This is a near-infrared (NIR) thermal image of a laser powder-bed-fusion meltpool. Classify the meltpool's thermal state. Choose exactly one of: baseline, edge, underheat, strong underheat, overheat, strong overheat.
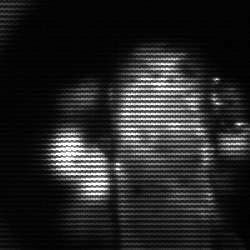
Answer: strong underheat